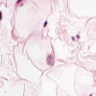
Metastatic tissue present: no